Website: bh-photo
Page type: address-validator
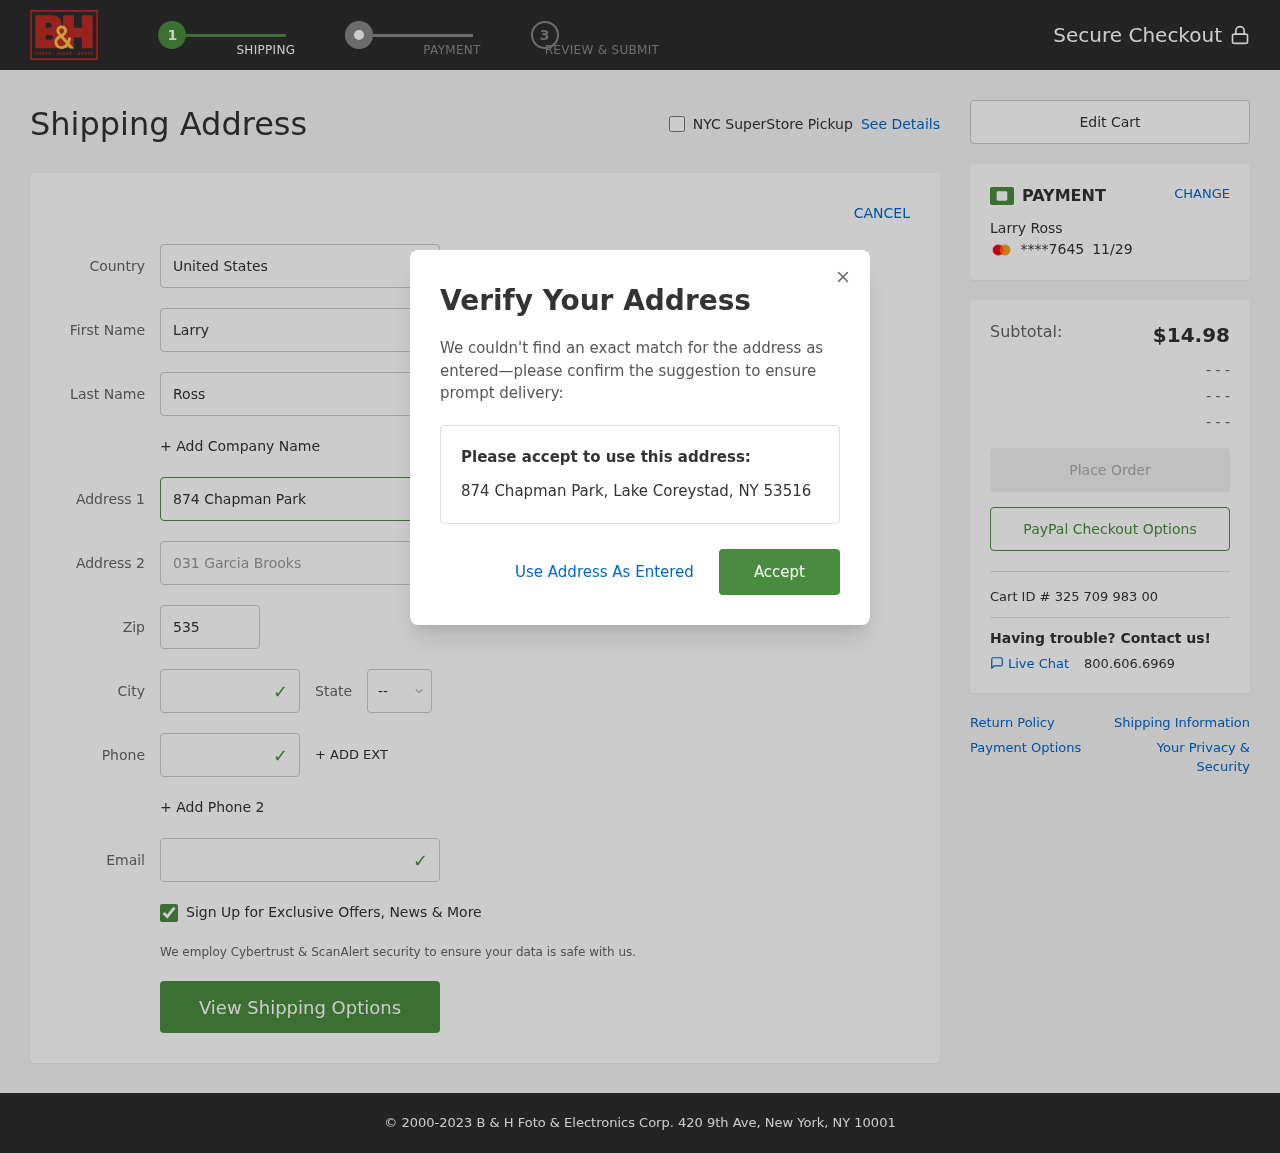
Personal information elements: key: PII_CARD_EXPIRY
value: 11/29
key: PII_CARD_LAST4
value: ****7645
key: PII_CITY
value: Lake Coreystad
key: PII_COUNTRY
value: United States
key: PII_EMAIL
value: lross@yahoo.com
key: PII_FIRSTNAME
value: Larry
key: PII_FULLNAME
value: Larry Ross
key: PII_LASTNAME
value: Ross
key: PII_PHONE
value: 6436722085
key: PII_POSTCODE
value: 53516
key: PII_STATE_ABBR
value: NY
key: PII_STREET
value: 874 Chapman Park
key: PII_STREET2
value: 031 Garcia Brooks
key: PII_CITY_STATE_ZIP
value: Lake Coreystad, NY 53516
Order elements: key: ORDER_SUBTOTAL
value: $14.98
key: ORDER_ID
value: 325 709 983 00